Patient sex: M
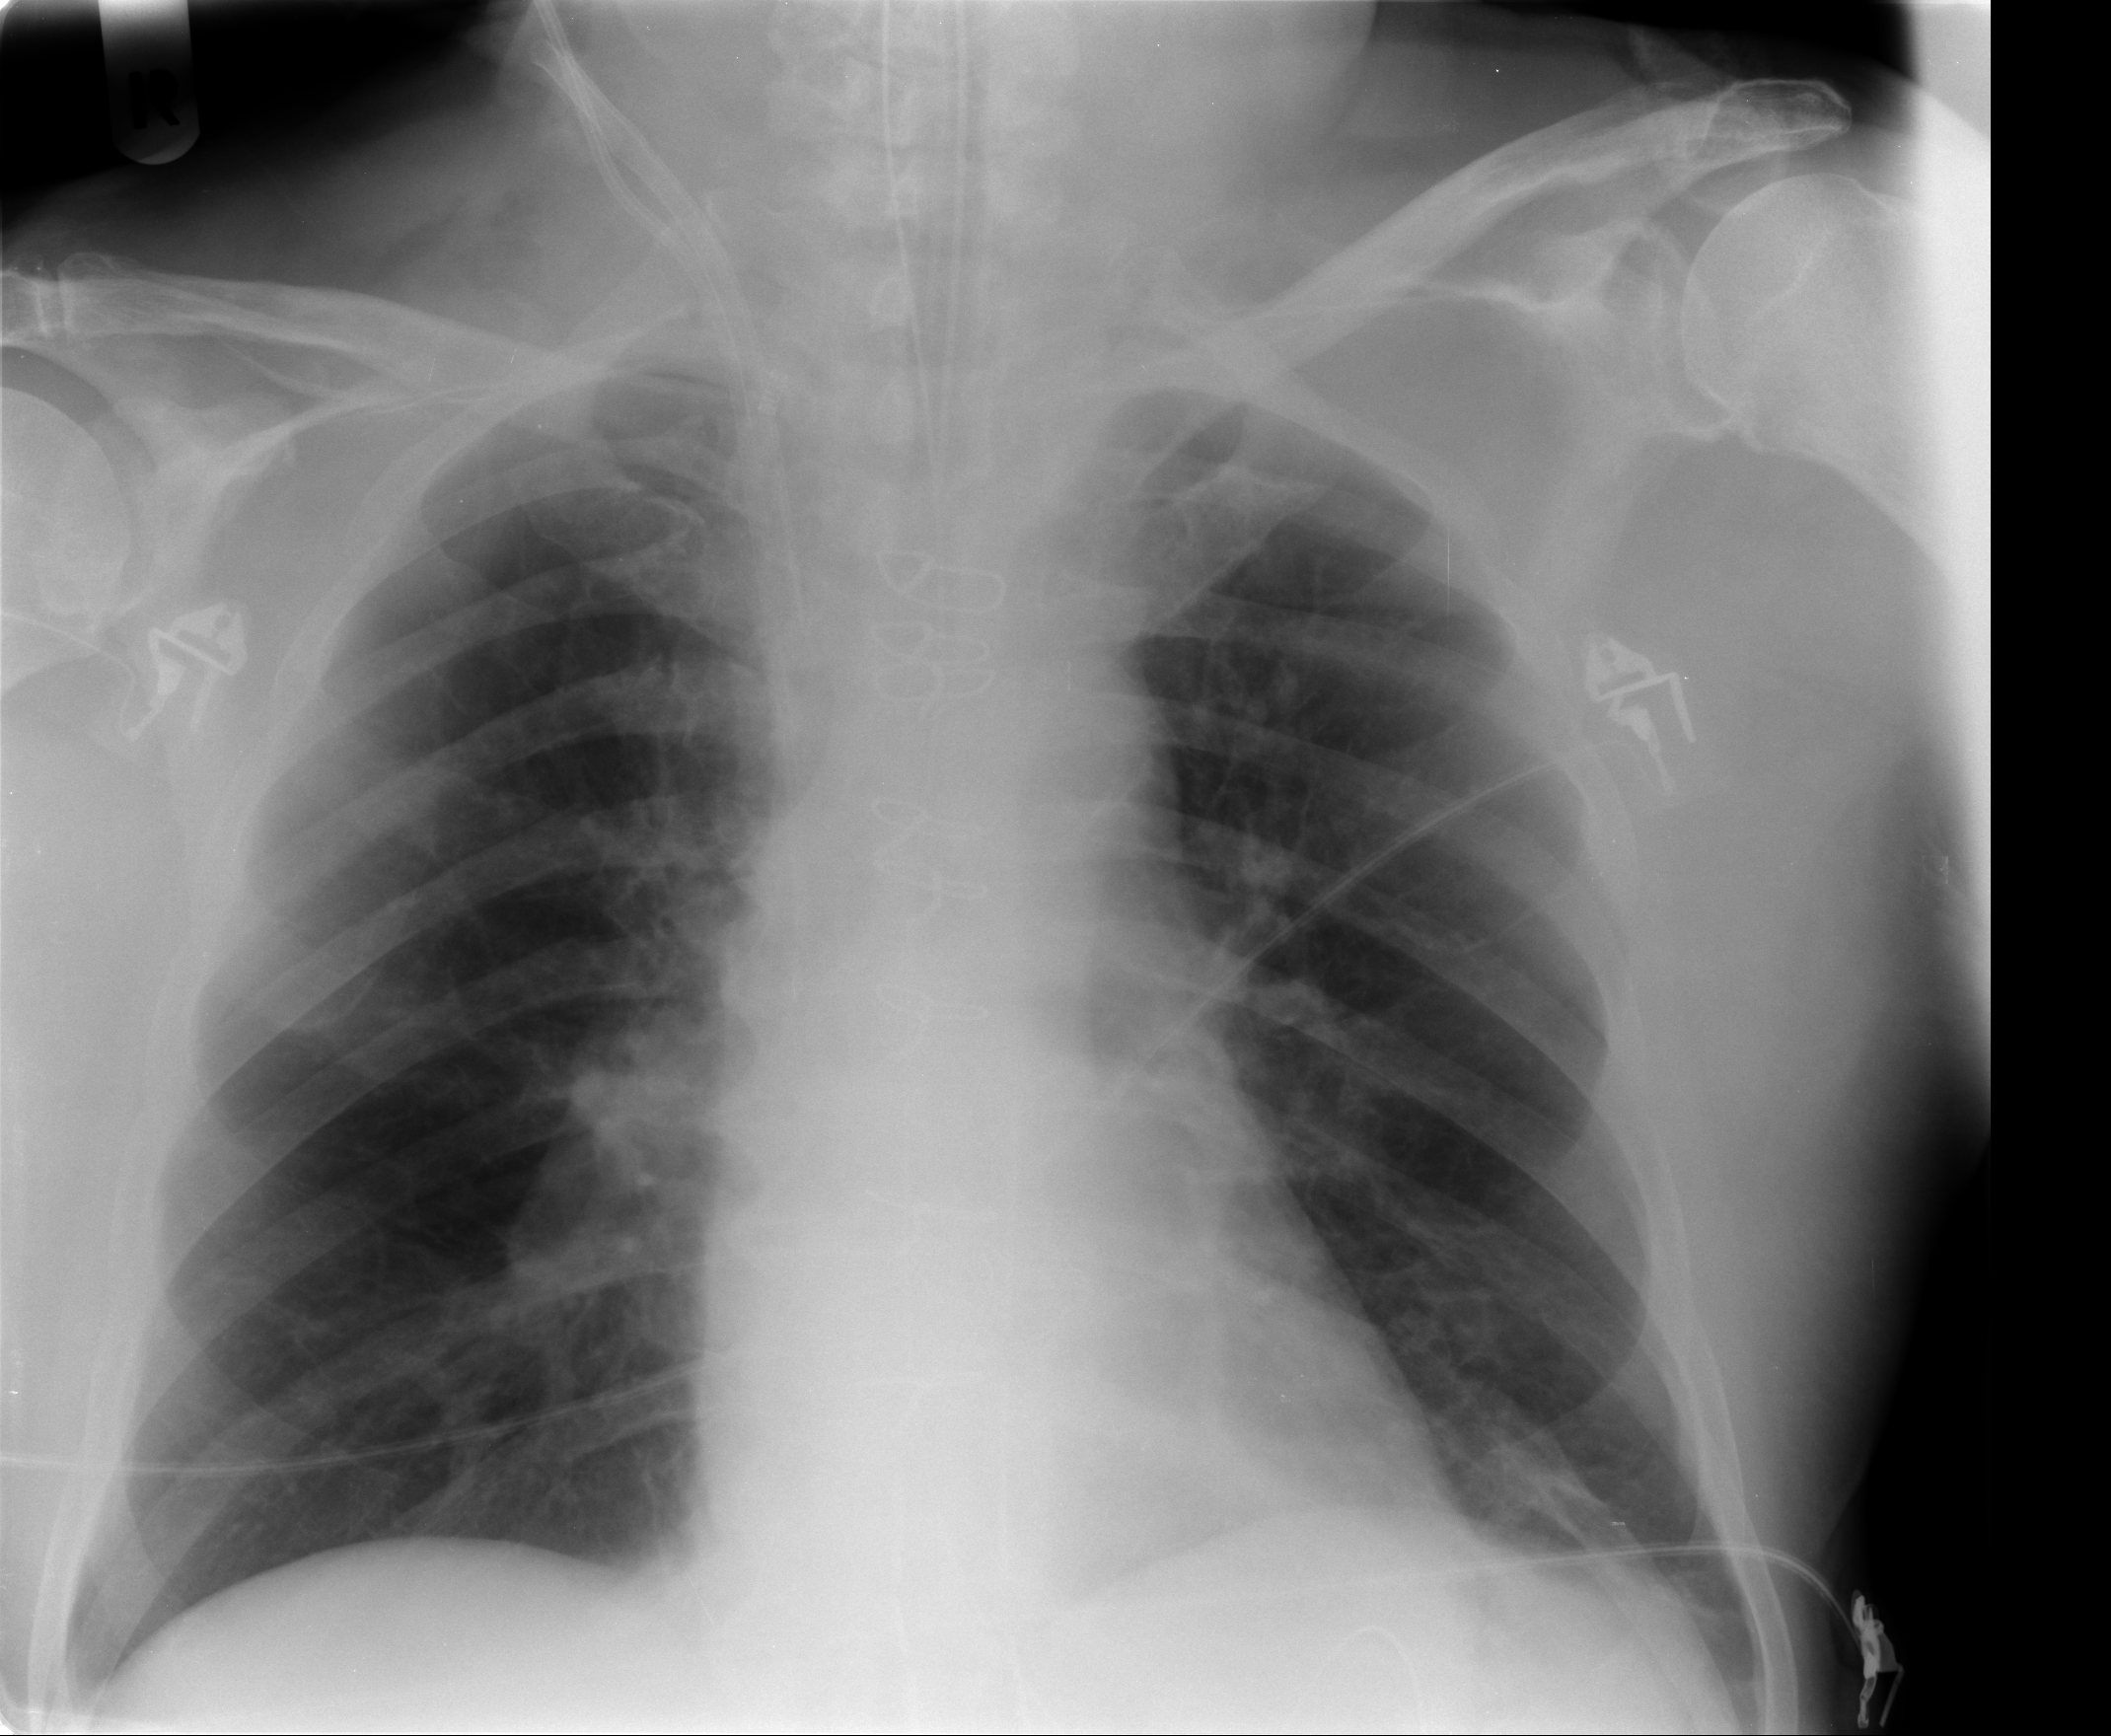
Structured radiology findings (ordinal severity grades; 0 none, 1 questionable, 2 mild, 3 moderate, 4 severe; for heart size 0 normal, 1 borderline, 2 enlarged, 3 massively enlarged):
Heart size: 0
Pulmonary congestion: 0
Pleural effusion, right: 0
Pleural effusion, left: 0
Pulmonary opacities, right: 0
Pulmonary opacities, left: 0
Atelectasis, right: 0
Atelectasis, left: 1